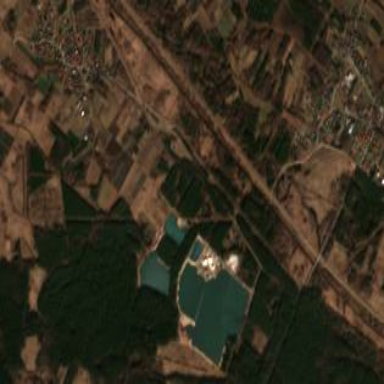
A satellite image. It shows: Quarry area.